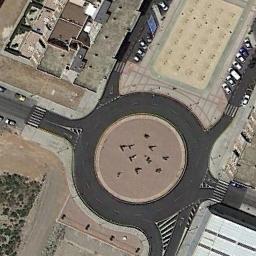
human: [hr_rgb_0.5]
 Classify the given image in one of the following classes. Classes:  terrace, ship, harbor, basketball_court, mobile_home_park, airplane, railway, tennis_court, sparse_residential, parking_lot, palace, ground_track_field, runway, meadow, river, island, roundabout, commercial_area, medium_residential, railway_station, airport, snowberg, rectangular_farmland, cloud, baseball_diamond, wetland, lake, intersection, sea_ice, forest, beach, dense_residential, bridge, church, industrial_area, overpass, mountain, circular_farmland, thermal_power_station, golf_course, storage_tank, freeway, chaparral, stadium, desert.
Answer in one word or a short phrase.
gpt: roundabout